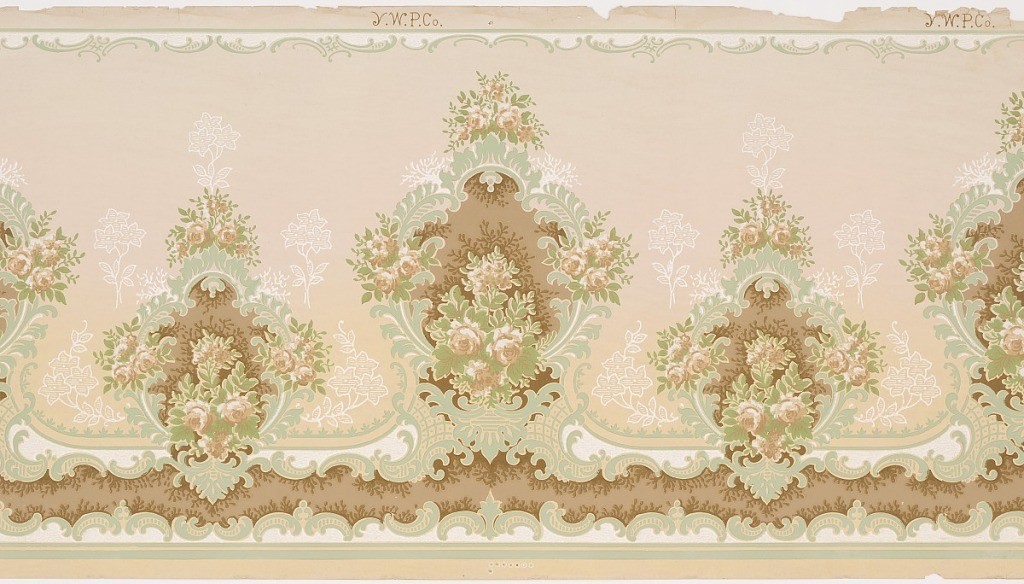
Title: Frieze
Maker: York Wall Paper Company, 1895
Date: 1905–1915
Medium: Machine-printed paper
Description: This frieze features alternating large and small medallions bordered by bunches of roses and stylized acanthus leaves. Floral sprays printed as only white outlines sprout from the medallions. A grid pattern supports the larger medallions, and rows of foliate c scrolls create scalloped borders on the top and bottom edges of the panel. This design was printed in shades of beige, brown, green and white on a tan background.